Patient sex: M
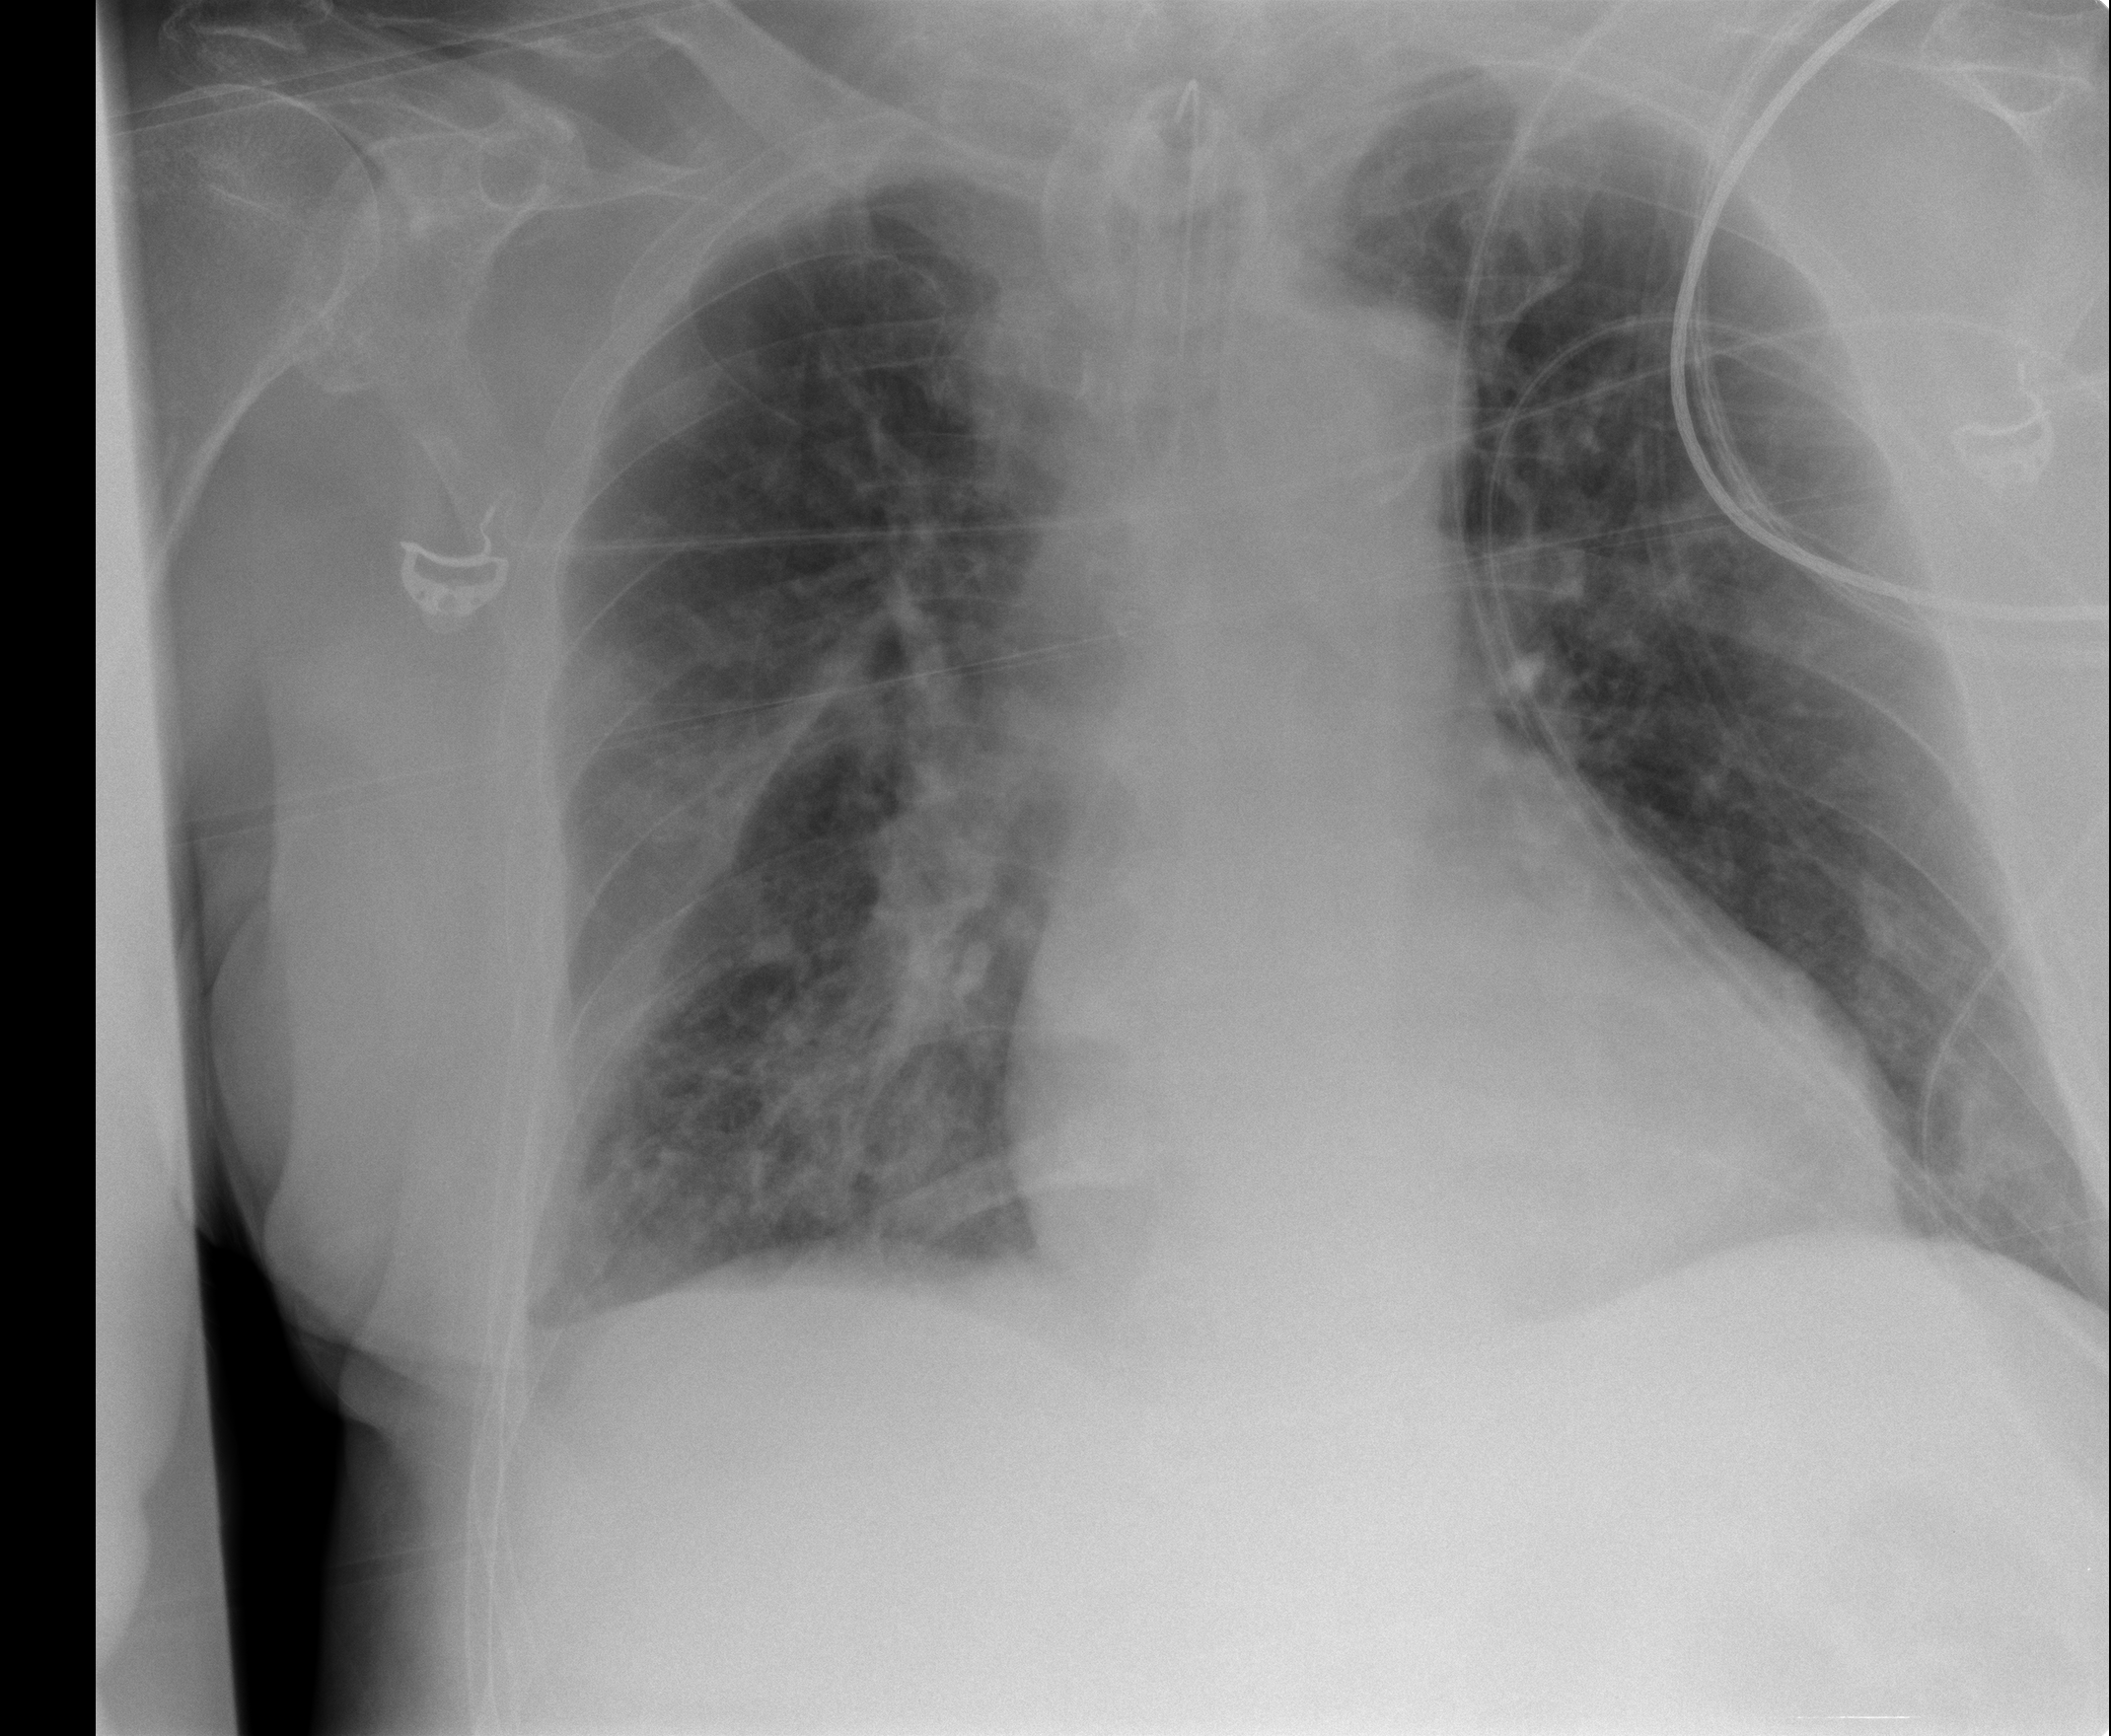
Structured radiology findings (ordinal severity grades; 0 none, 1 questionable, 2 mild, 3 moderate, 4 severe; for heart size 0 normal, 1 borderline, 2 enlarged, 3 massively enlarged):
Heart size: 1
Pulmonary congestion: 2
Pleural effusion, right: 2
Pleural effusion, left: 0
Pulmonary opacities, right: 2
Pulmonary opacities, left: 1
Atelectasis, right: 2
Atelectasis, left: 2